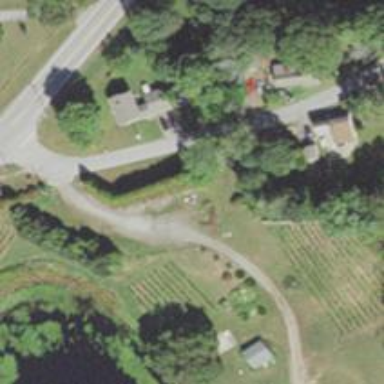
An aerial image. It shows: Residential driveway designated as service road.